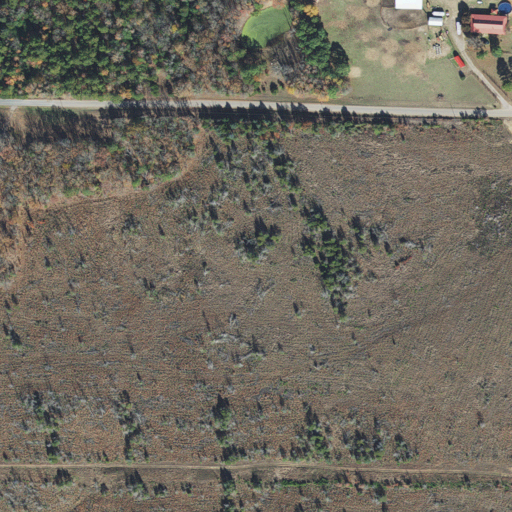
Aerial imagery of ridge(s) in Arkansas named Buck Ridge containing grassland, evergreen forest, open development, mixed forest, deciduous forest, pasture, low intensity development, barren land, and medium intensity development